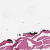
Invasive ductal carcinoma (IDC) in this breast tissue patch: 0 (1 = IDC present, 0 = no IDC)